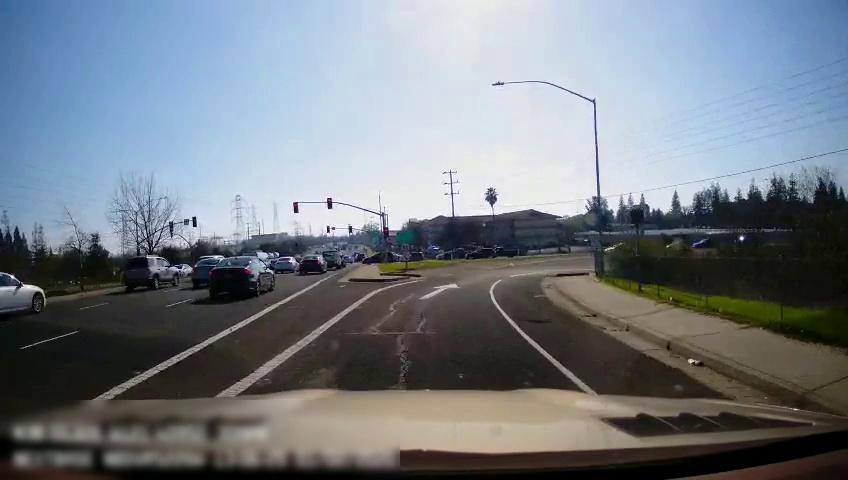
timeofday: Day
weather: Sunny
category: Drivable Space
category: Vehicles | Car
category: Vehicles | Car
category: Vehicles | Car
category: Vehicles | Car
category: Vehicles | Truck
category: Vehicles | Car
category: Vehicles | Car
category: Vehicles | Car
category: Vehicles | Car
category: Vehicles | SUV
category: Vehicles | Car
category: Vehicles | Truck
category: Vehicles | Car
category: Lanes | Current Lane
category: Lanes | Current Lane
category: Lanes | Alternate Lane
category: Lanes | Alternate Lane
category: Lanes | Alternate Lane
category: Traffic | Lights
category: Traffic | Lights
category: Traffic | Lights
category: Traffic | Lights
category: Traffic | Lights